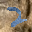
Label: 2